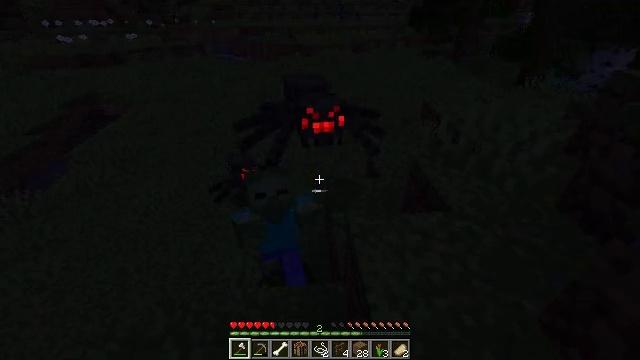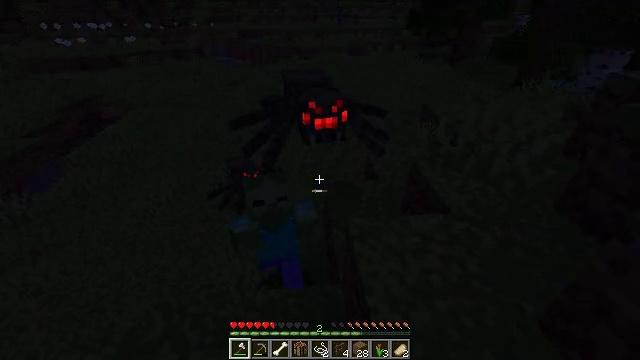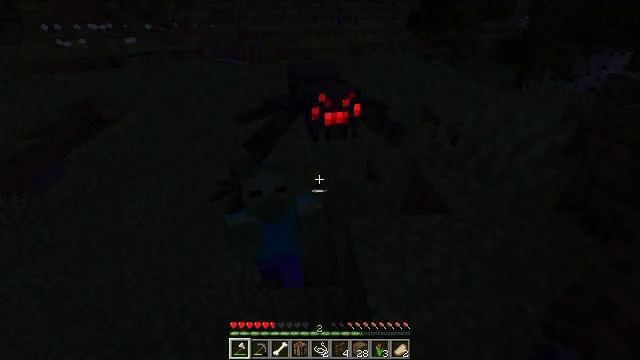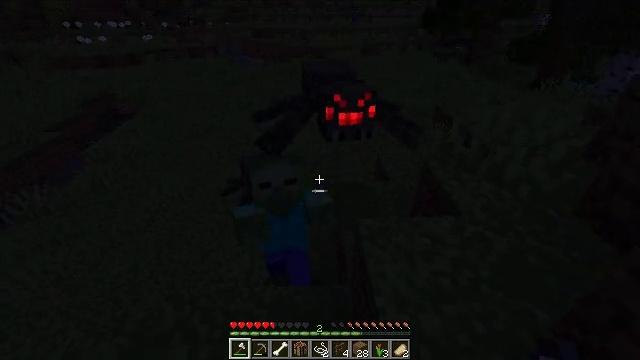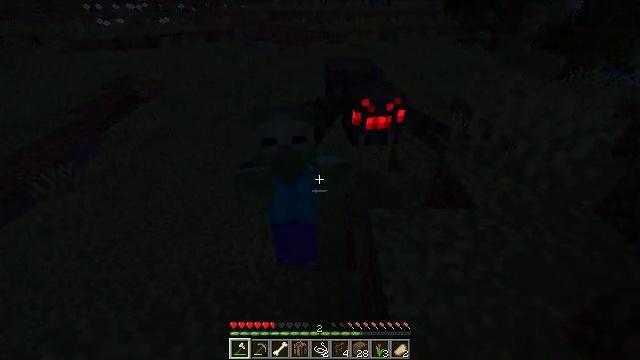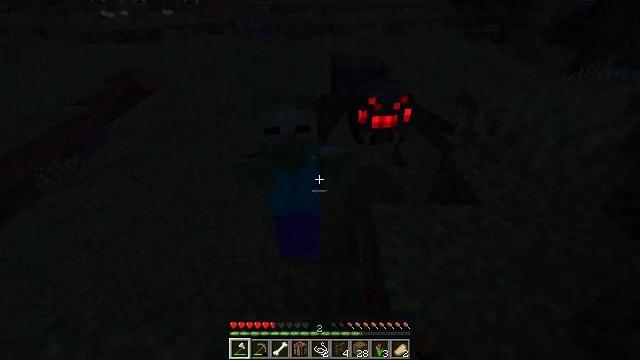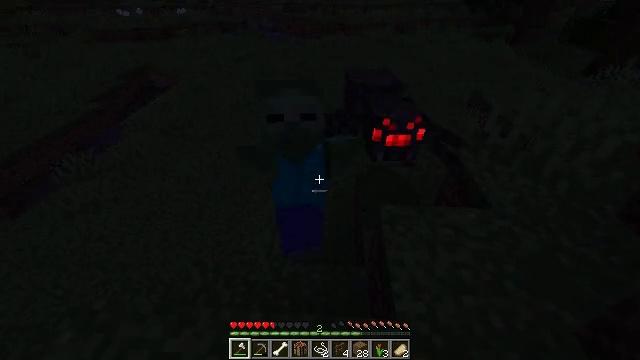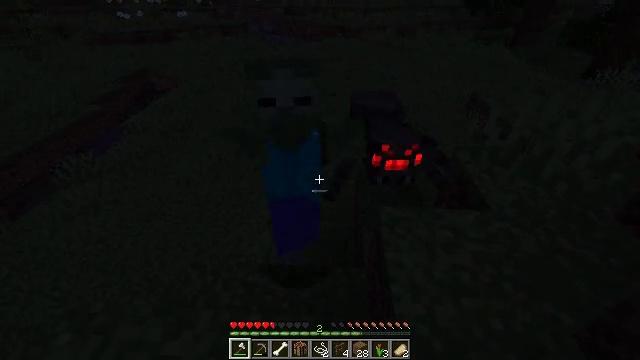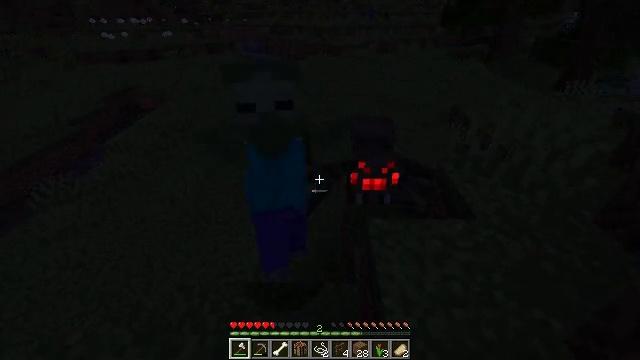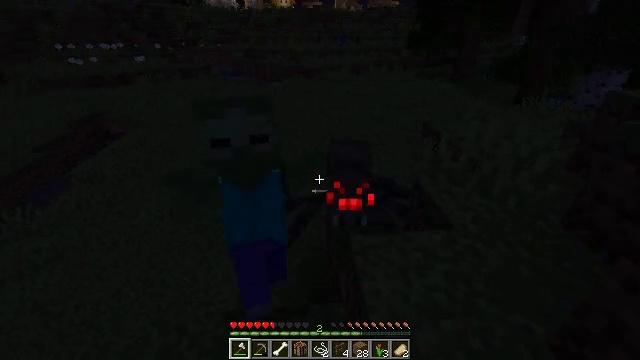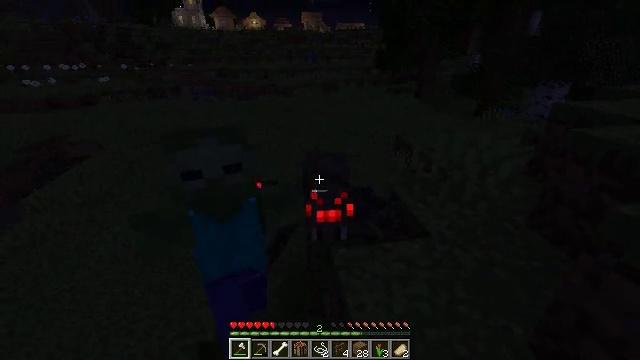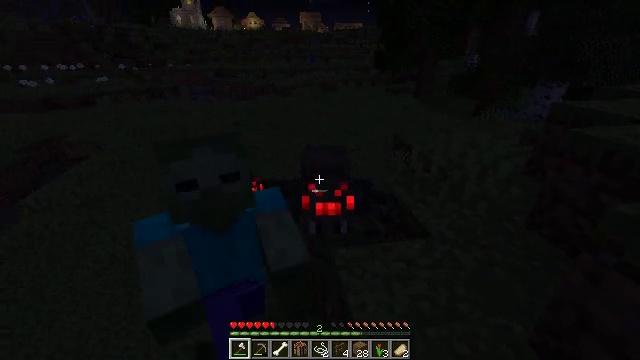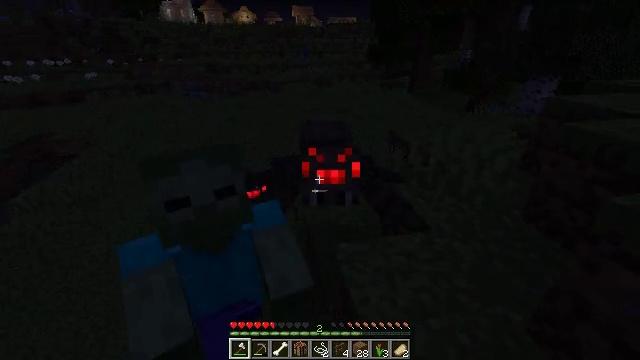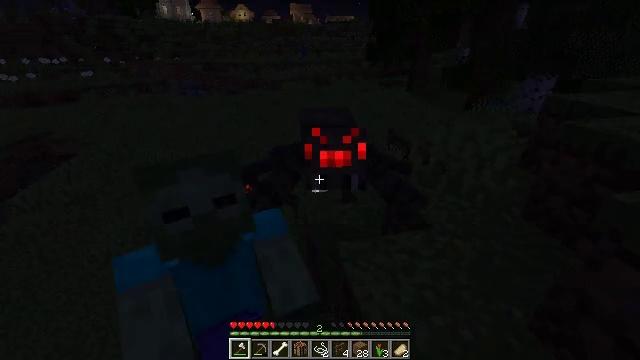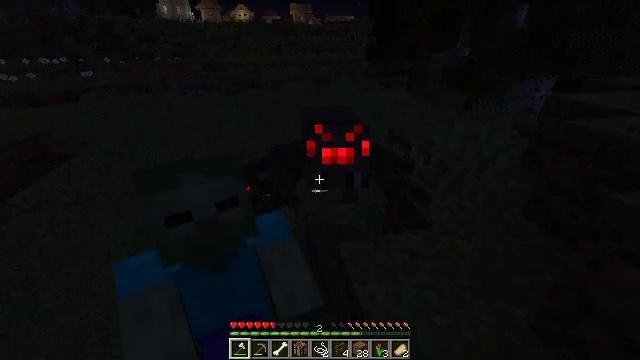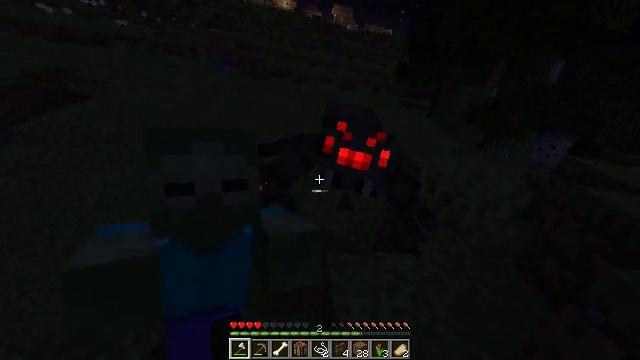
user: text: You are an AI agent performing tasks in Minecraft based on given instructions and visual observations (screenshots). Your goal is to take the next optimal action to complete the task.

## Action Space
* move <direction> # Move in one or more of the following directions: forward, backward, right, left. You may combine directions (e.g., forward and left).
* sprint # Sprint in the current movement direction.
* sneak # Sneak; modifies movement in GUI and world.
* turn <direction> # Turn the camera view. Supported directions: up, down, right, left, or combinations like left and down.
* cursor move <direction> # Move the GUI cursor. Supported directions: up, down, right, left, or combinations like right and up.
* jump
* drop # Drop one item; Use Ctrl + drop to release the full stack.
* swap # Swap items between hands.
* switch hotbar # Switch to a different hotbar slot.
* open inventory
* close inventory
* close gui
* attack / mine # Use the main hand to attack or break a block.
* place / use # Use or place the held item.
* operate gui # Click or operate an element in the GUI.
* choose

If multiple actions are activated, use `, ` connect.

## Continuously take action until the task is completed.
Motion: motion action
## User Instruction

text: Fight a spider.
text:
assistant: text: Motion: no_op
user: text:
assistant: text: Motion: move back
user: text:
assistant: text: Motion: move back, turn left
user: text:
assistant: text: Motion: move back, turn left and down, attack / mine
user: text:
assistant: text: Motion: turn down, attack / mine
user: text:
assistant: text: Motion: move back, turn left, attack / mine
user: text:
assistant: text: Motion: move back, attack / mine
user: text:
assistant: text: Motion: move back, turn right and up
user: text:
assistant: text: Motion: move back, turn right and up
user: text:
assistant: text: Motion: move back, turn right and up
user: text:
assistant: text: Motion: move back
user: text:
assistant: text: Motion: move back, turn right
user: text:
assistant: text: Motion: move back
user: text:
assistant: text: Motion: move back
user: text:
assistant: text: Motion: no_op
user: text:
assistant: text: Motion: no_op
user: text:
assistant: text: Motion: move back, attack / mine
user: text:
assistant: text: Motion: move back, attack / mine
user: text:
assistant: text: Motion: move back, attack / mine
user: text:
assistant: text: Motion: move back, turn right, jump
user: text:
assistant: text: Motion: move back, turn right and down, jump
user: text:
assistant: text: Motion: move back, jump
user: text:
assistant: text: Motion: move back and move left, jump
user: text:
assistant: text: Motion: move back and move left, turn down, jump
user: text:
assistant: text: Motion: move back and move left, turn down, attack / mine, jump
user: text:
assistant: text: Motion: move back and move left, turn left and down, attack / mine, jump
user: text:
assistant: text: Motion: move back and move left, attack / mine, jump
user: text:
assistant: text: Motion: move back and move left, attack / mine, jump
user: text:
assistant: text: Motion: move back and move left, turn left, jump
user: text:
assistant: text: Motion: move back and move left, turn left and down, jump